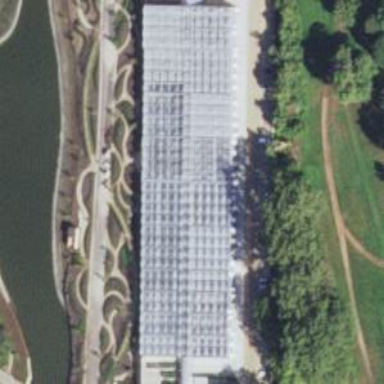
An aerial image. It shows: Greenhouse.